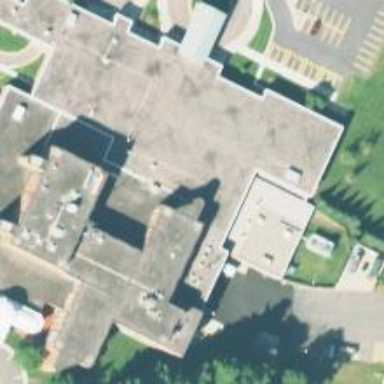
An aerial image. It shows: Healthcare clinic is depicted in the image.